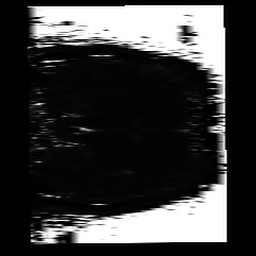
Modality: T2map
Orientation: coronal
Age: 35
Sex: female
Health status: ill